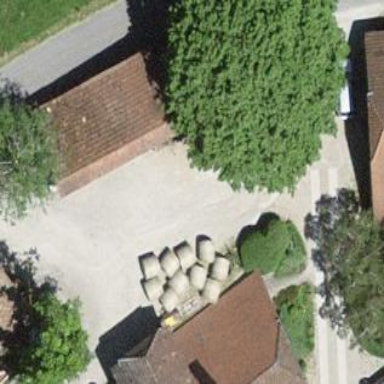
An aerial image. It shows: Barn.